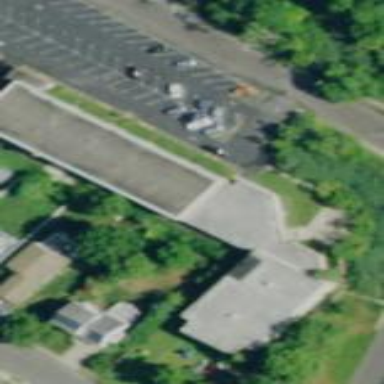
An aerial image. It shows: School building.